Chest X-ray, AP view. Patient: 44 years old, sex M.
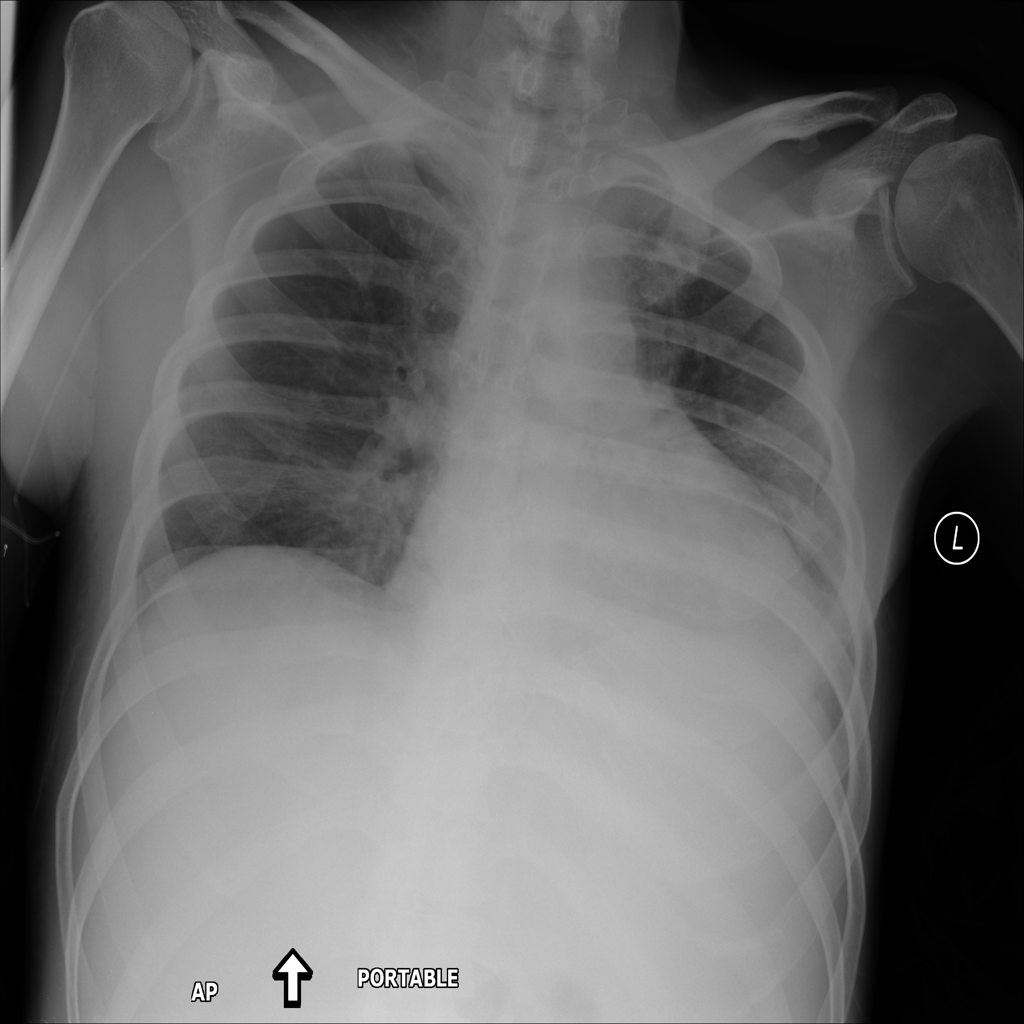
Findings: Infiltration